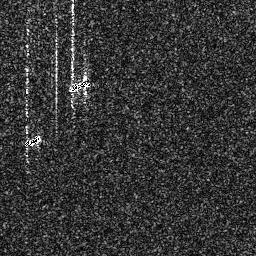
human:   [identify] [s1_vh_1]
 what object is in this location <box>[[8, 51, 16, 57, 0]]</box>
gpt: <ref>1 small ship at the left</ref>